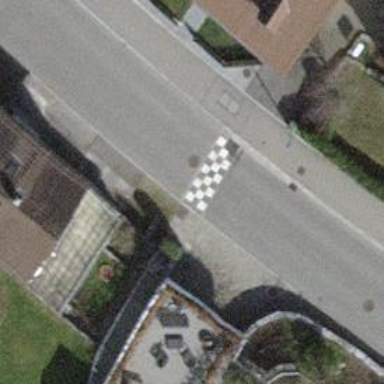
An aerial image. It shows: Bump for traffic calming.